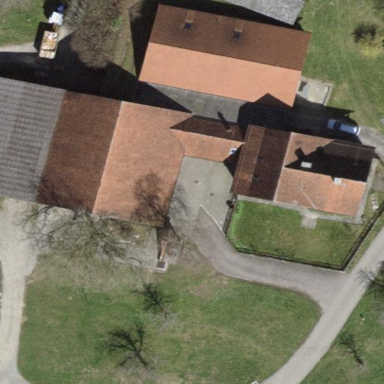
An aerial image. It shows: Farmyard area.